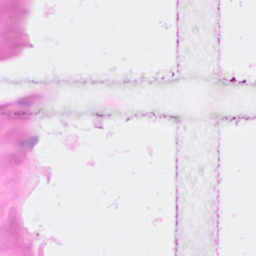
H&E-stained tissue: Breast